Question: <URL>
This should sooo be easy to do! I'm using htmlExpand.
All I want from Highslide is a draggable header, as shown here, with an X in it to the right to close. I'm surprised this isn't built-in and ready-to-go in highslide, but alas it seems to only "almost" work.
In the graphic, the grey/blue background of the heading text represents the draggable area. (I'm using a translucent .png as the background of .highslide-heading. The X graphic is actually behind it.)
I would like the draggable area to extend almost all the way to the right, stopping just a few pixels short of the X, making almost the whole header draggable like a window.
As-shown, I have the width of highslide-heading at 100% and the X isn't clickable because it's "behind" the draggable space. If I change the width of .highslide-heading to 90%, it works, but the grey area is shorter and it looks weird.
Of course, I could experiment with percentages, but I have several pop-up items on the same page, and they vary in size so no particular percentage will be right for all. (P.S. Results vary by browser anyway.)
Please bear in mind I wish to continue to use htmlExpand as opposed to other approaches so I can be flexible with my content that pops up. (I know the example shown here could easily use other approaches to expand in Highslide, since it's only a picture and a caption.)
THE SOLUTION I'M SEEKING: Somehow, I believe I need the close button to be "on top" of the draggable space. I believe the CSS property I need is z-index, but I have no idea where or how to insert it. It seems to have no effect in the .CSS file no matter where I put it.
Help would be greatly appreciated. I give check right answers and upvote people.

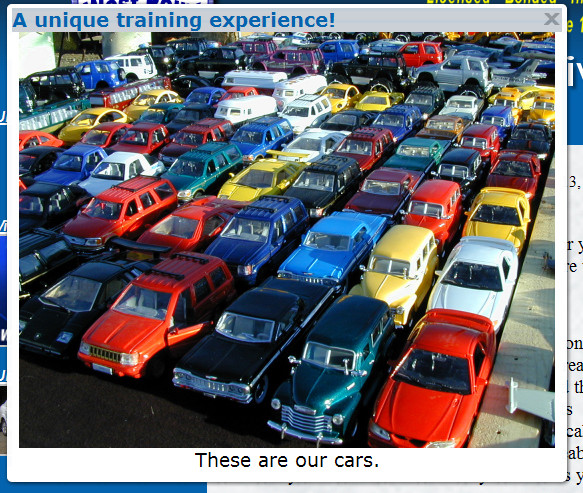
Answer: You can use the 'hs.registerOverlay' suggested by EarlyOut, or you can use the premade 'wrapperClassName: 'draggable-header'' (or 'hs.wrapperClassName = 'draggable-header';' if you prefer to use it as a global setting), which can do everything you ask for with a few changes in the CSS.
I assume you already are using 'wrapperClassName: 'draggable-header'', but you need to add the background color for the header to the correct CSS selector to achieve what you want, and you also need to use a transparent X (close) graphic file and a few lines of additional CSS.
Please see this jsFiddle: <URL>